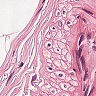
Metastatic tissue present: no